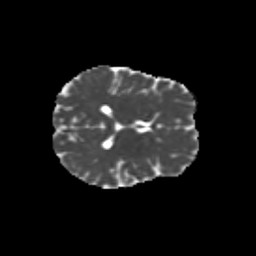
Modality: MD
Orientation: axial
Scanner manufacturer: siemens
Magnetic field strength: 3 T
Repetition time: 9.2 s
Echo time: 0.084 s